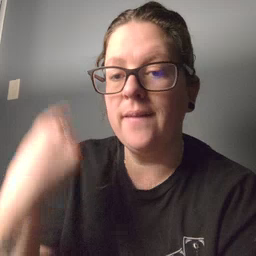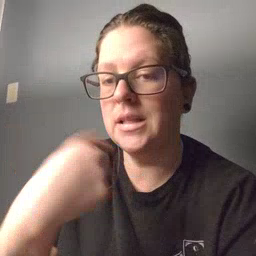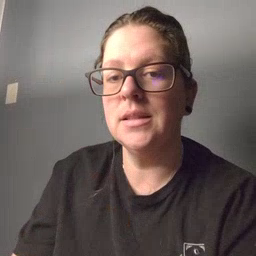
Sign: face